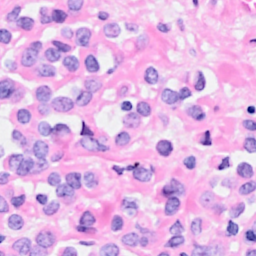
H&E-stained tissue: Breast